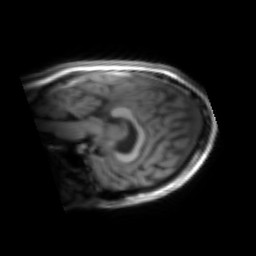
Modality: inplaneT1
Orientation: sagittal
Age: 24
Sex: female
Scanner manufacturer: siemens
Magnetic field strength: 3 T
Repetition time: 1.2 s
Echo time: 0.00251 s